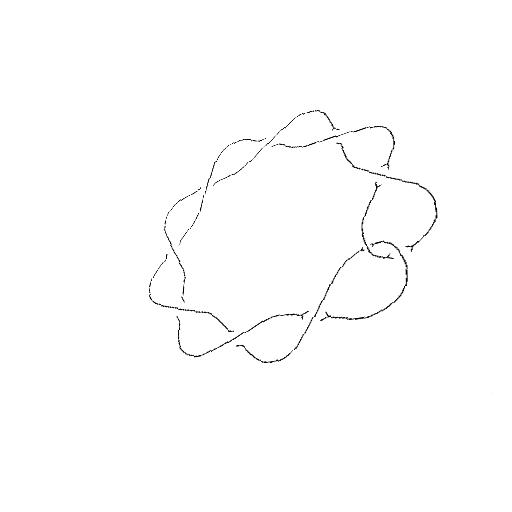
Crossing number: 10